Question: I am trying to run this applet code below.But When I run it .I just get an empty Applet screen that says applet started.
'''
public class Ass extends JApplet{
double sum;
public void init(){
double D1=Double.parseDouble(JOptionPane.showInputDialog("firstvAL"));
double D2=Double.parseDouble(JOptionPane.showInputDialog("secondvAL"));
sum=D1+D2;
}
@Override
public void print(Graphics g) {
// TODO Auto-generated method stub
super.print(g);
g.drawString("Sum is"+sum,44,44);
}
}
'''
And I want to ask one more thing.I have removed eclips ide and downloaded Enterprice edition .And noticed these two section .Why is that? did I make a mistake while removing eclipse folder

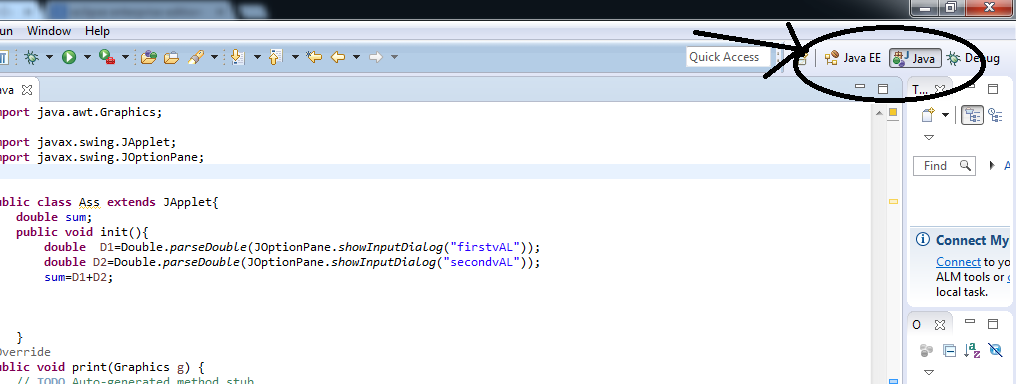
Answer: I think you should be using 'paint ( )' instead of 'print ( )' .